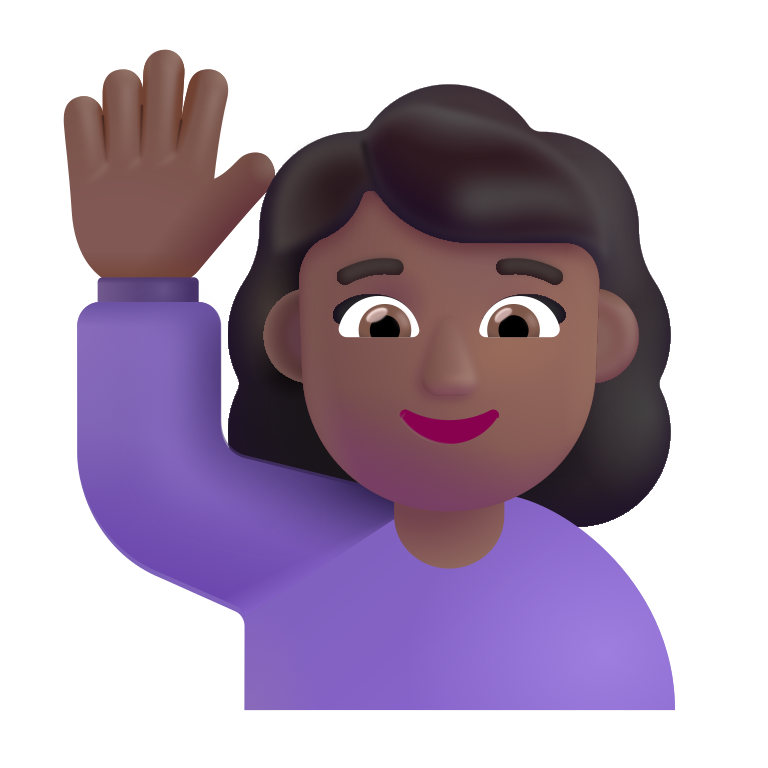
woman raising hand color  dark